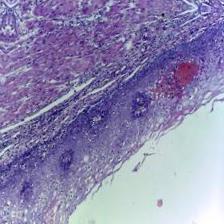
Diagnosis: Normal